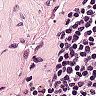
Metastatic tissue present: no